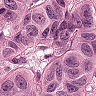
Metastatic tissue present: yes